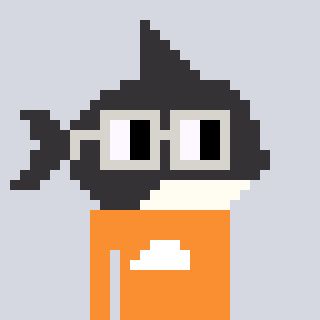
a pixel art character with square light gray glasses, a orca-shaped head and a orange-colored body on a cool background